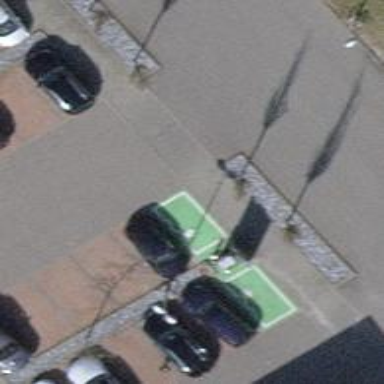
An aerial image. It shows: Charging station.